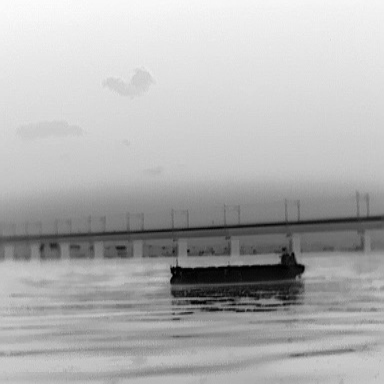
There is a liner in the infrared image.